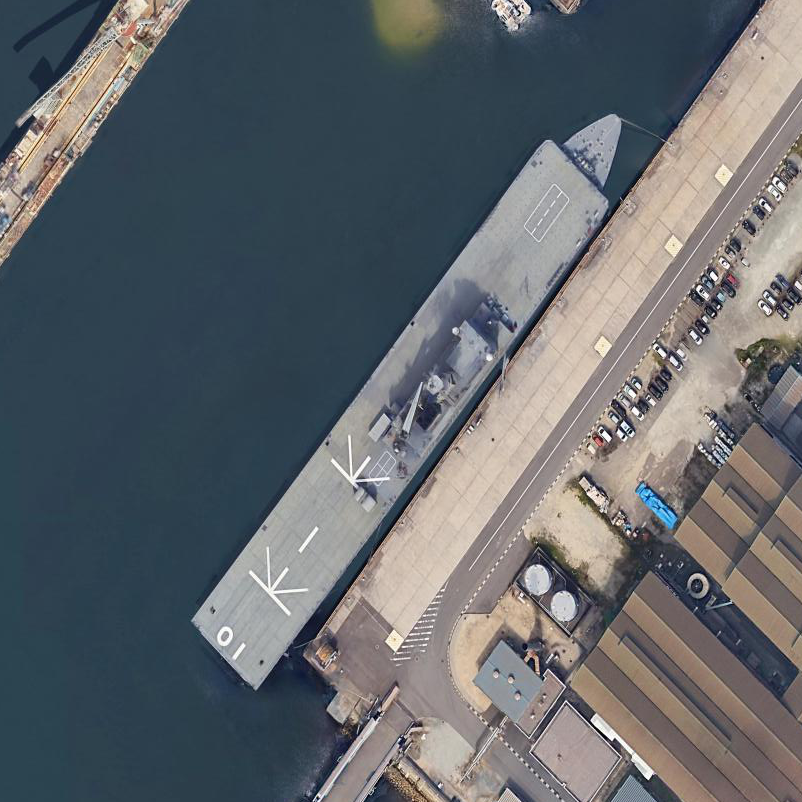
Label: assault